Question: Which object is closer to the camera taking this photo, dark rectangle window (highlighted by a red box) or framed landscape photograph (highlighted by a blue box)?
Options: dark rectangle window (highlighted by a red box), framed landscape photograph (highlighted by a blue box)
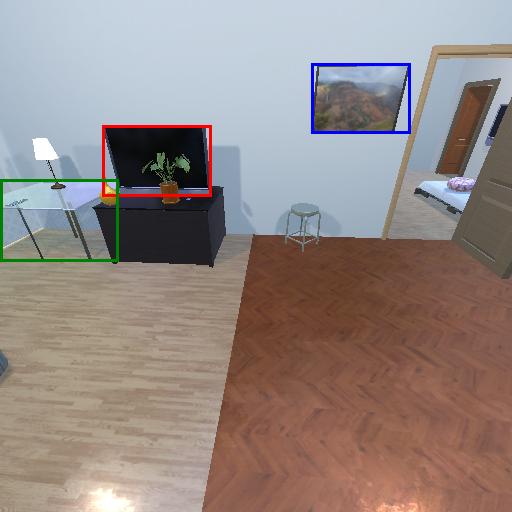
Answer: dark rectangle window (highlighted by a red box)